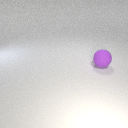
large purple rubber sphere